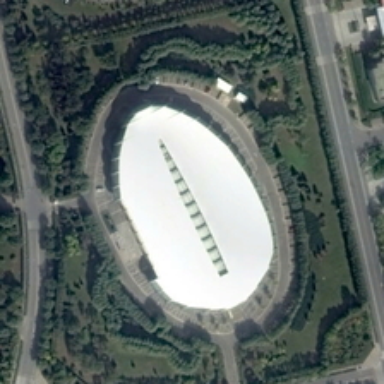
This is a building, roads, trees and grassland .